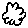
Label: cloud